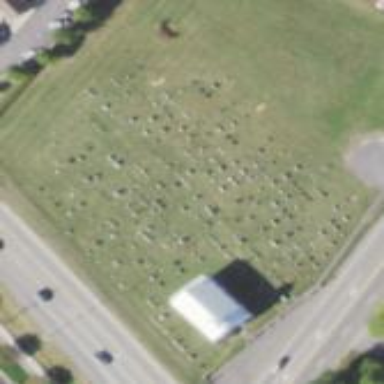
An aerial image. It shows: Cemetery.